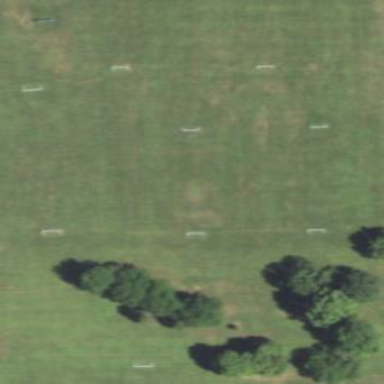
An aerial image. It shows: Grass pitch used for soccer.